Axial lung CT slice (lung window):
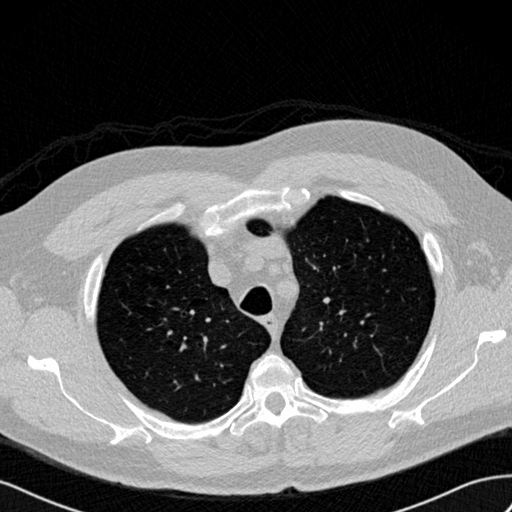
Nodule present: no